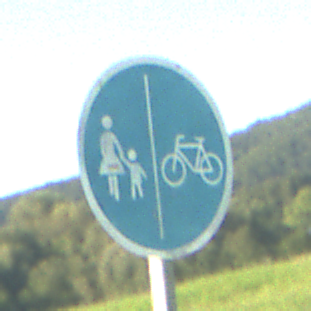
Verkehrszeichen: GetrennterRadUndGehwegRadwegRechts
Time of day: MorningAfternoon
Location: Outdoor (Nature)
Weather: PartlyCloudy
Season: NotSpecified
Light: Natural